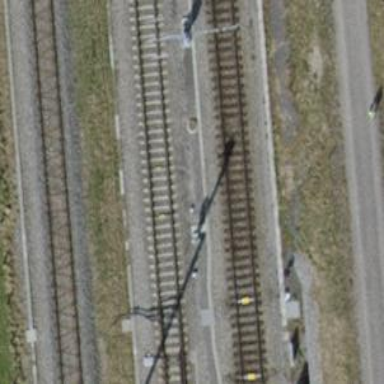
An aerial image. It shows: Railway track with contact line for electrification.